Brain MRI, t2w sequence, axial 2D slice.
Patient: age 35, sex F, weight 95 kg, height 1.95 m
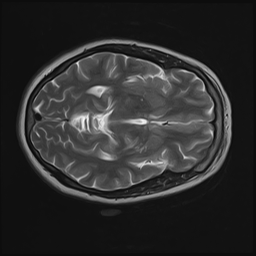